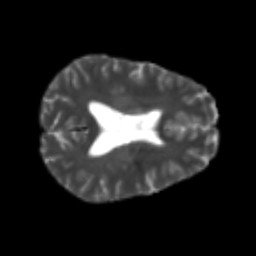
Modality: T2w
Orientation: axial
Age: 23
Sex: female
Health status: healthy
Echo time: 0.074 s